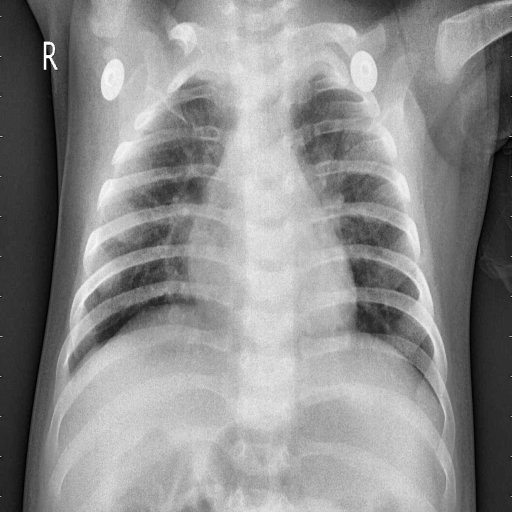
Finding: PNEUMONIA